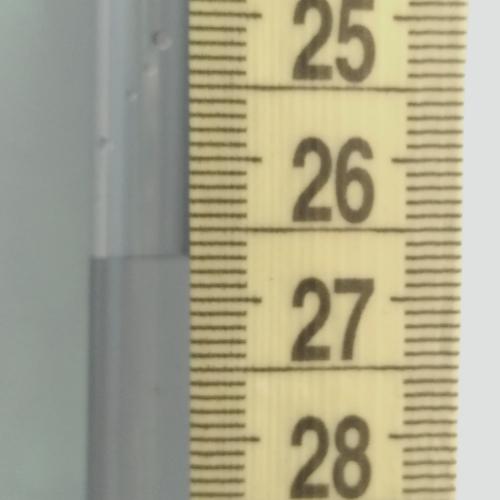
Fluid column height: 26.7 cm